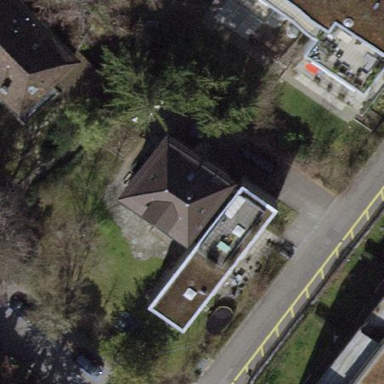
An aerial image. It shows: Semidetached house.